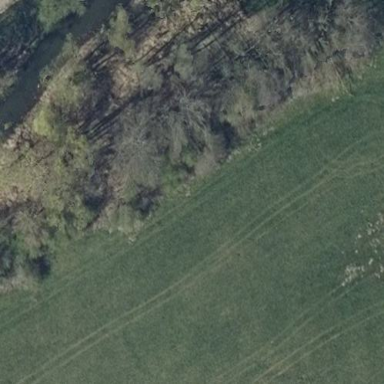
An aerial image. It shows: Beautiful woodland area.